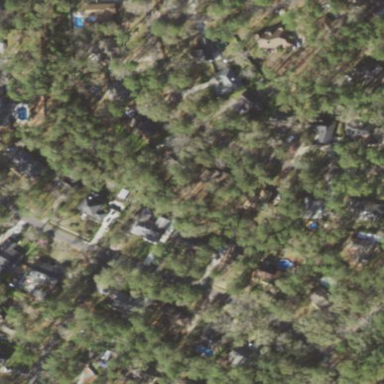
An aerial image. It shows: Residential area consisting of single-family homes.